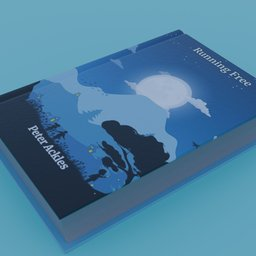
Label: tools